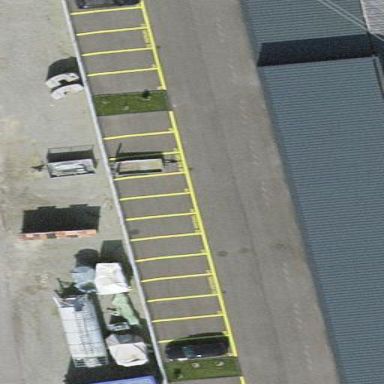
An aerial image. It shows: Parking area.